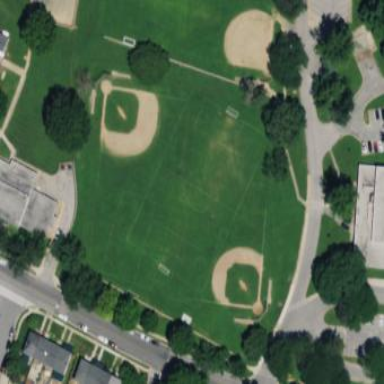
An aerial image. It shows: Recreation ground used for baseball and lacrosse sports.